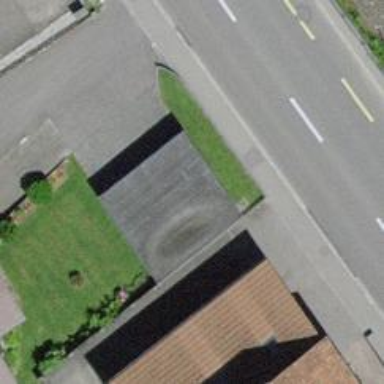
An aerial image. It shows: View of roof of building.